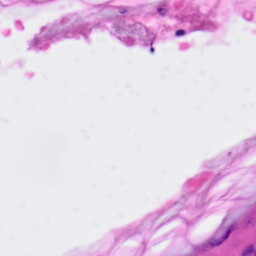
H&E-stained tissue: Skin